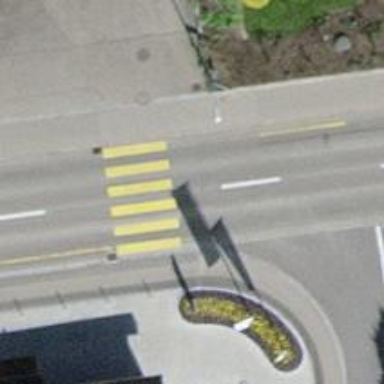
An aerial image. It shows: Uncontrolled road crossing with markings.